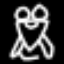
Label: frog